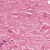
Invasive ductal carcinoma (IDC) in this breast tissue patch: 0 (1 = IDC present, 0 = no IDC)